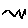
Label: zigzag